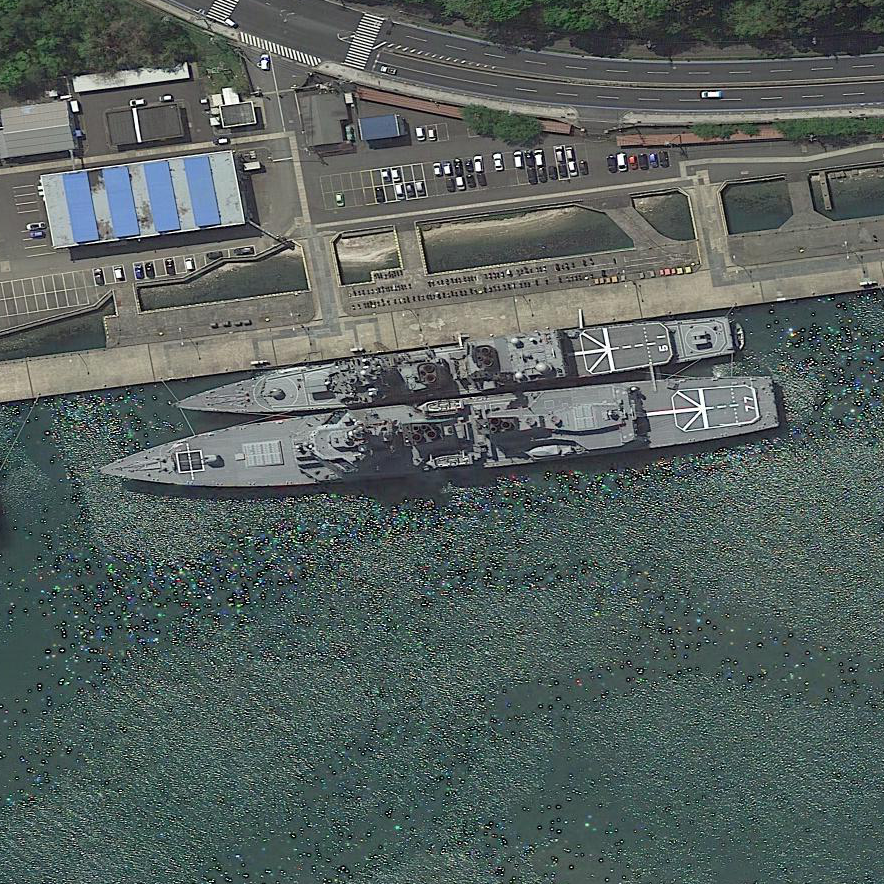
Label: destroyer